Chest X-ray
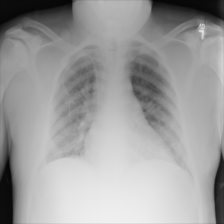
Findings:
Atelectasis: negative
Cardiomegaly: negative
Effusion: negative
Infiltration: negative
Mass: negative
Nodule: negative
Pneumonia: negative
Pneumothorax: negative
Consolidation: negative
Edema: negative
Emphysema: negative
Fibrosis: negative
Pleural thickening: negative
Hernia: negative